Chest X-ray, PA view. Patient: 37 years old, sex M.
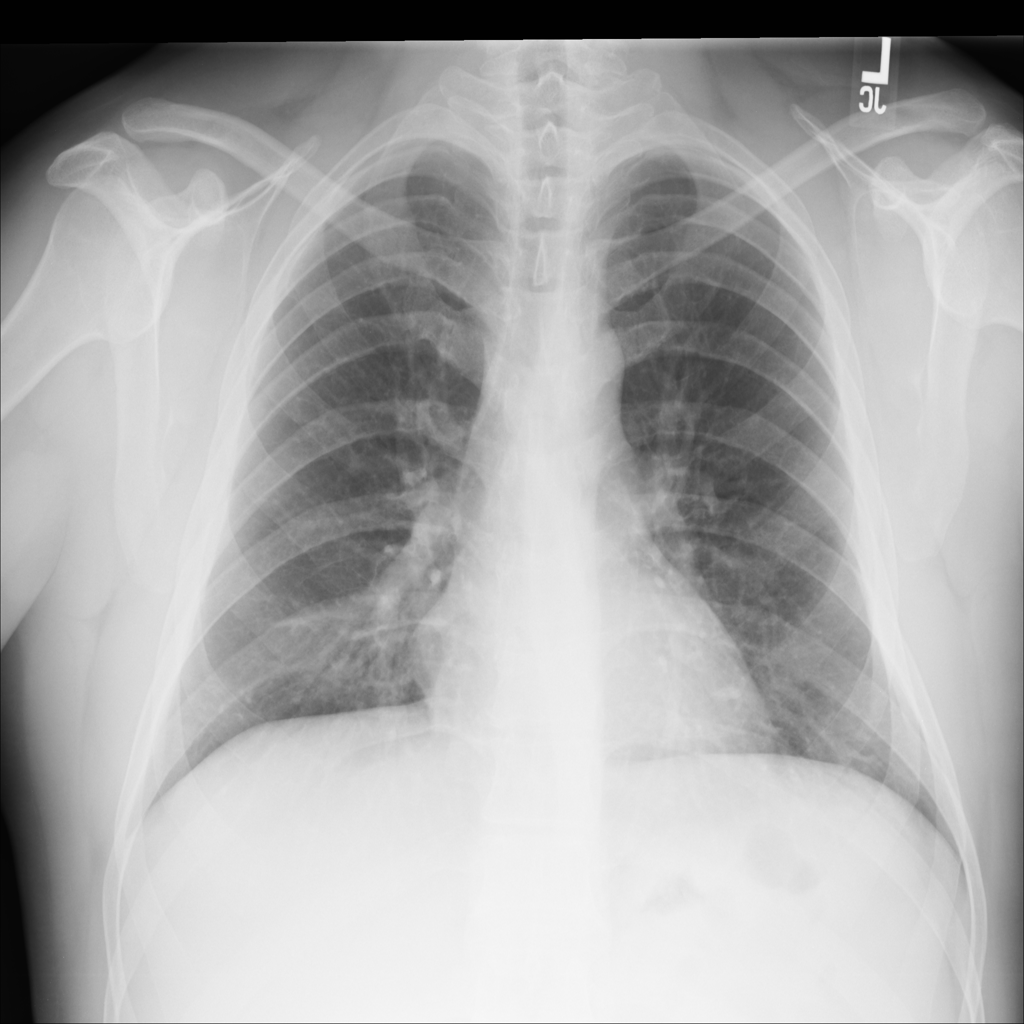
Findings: No Finding